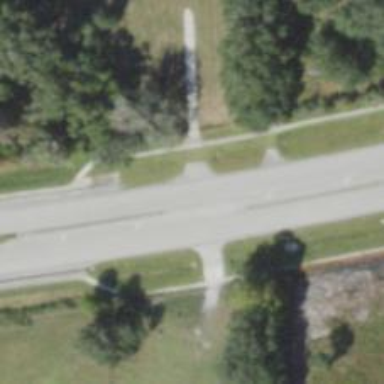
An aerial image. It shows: Tertiary link road.